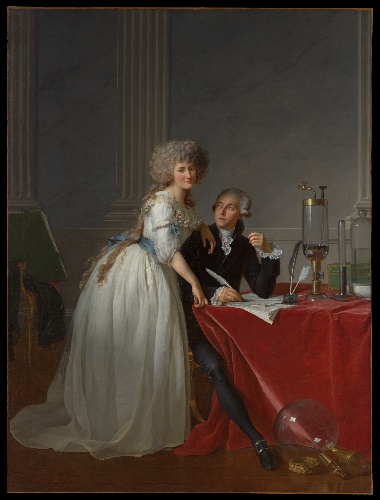
Title: Antoine Laurent Lavoisier (1743–1794) and Marie Anne Lavoisier (Marie Anne Pierrette Paulze, 1758–1836)
Artist: Jacques Louis David
Artist bio: French, Paris 1748–1825 Brussels
Date: 1788
Object type: Painting
Classification: Paintings
Medium: Oil on canvas
Dimensions: 102 1/4 x 76 5/8 in. (259.7 x 194.6 cm)
Department: European Paintings
Credit line: Purchase, Mr. and Mrs. Charles Wrightsman Gift, in honor of Everett Fahy, 1977
Accession year: 1977
Repository: Metropolitan Museum of Art, New York, NY
Tags: Couples|Men|Portraits|Women|Scientists|Chemistry